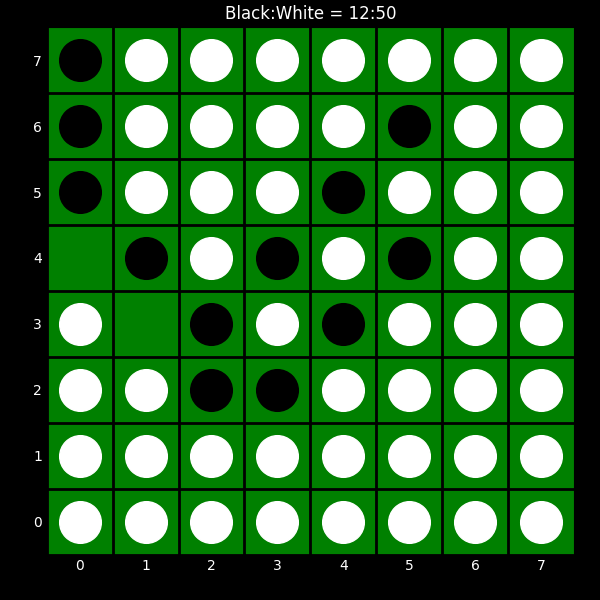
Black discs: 12
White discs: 50